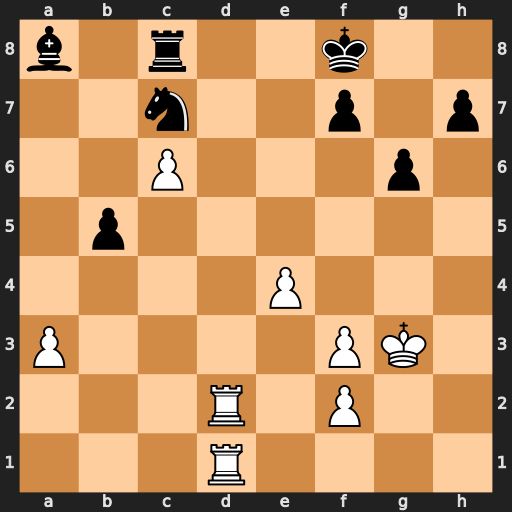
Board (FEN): b1r2k2/2n2p1p/2P3p1/1p6/4P3/P4PK1/3R1P2/3R4
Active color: w
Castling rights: -
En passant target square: -
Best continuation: Rd8+ Rxd8 Rxd8+